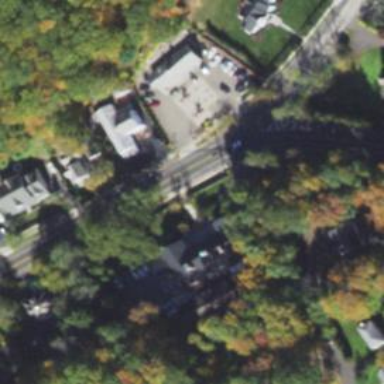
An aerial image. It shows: Unmarked crossing on the road.